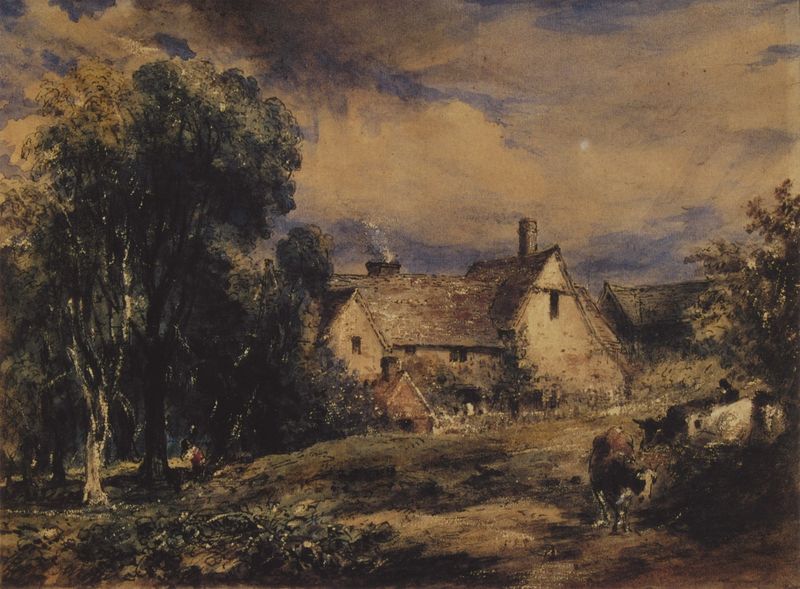
Titel: A Farmhouse
Künstler: John Constable
Standort: Atlanta
Institution: High Museum of Art
Schlagwörter: baum, blau, blätter, dunkel, feuer, gemälde, himmel, laub, mann, schatten, weiß, wolken, aquarell, bäume, grün, landschaft, menschen, ocker, äste, abend, braun, fenster, grau, hell, licht, nacht, schwarz, strasse, tür, zeichnung, dach, gras, haus, tier, tiere, weg, wiese, wolke, beige, barock, mensch, bild, öl, birke, erde, hügel, kühe, natur, stamm, strauch, weide, zweige, busch, büsche, gebüsch, pfad, qualm, rauch, sonne, sträucher, land, renaissance, rokoko, wald, bauern, kamin, kamine, schornstein, bewölkt, sommer, düster, fassade, dorf, dächer, giebel, mauer, schornsteine, herde, kuh, bauernhof, hof, häuschen, frühling, anbau, tusche, mond, einöde, mondschein, putz, gut, hügelig, landhaus, axt, bauernhaus, siedlung, landwirtschaft, hörner, ochse, ochsen, stier, stiere, schief, ras, landgut, hoff, hnitt, himmel baum, bauenhaus, resthof, kühw, nacht#